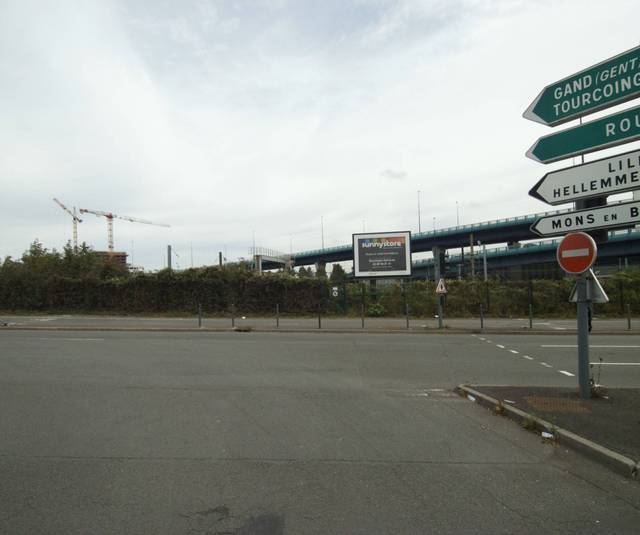
Region: France
Coordinates: 50.632, 3.081